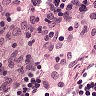
Metastatic tissue present: no